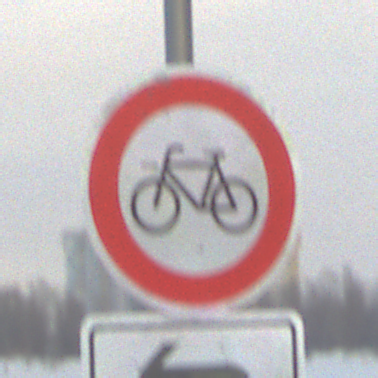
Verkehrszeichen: VerbotRadverkehr
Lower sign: RichtungsangabeDurchPfeile2
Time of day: SunriseSunset
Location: Outdoor (Nature)
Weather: PartlyCloudy
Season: NotSpecified
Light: Natural